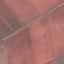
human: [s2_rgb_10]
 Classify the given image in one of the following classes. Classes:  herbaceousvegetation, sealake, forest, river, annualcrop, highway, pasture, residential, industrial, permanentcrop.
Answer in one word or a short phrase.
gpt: AnnualCrop